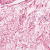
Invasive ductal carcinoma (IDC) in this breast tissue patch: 0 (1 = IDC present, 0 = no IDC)